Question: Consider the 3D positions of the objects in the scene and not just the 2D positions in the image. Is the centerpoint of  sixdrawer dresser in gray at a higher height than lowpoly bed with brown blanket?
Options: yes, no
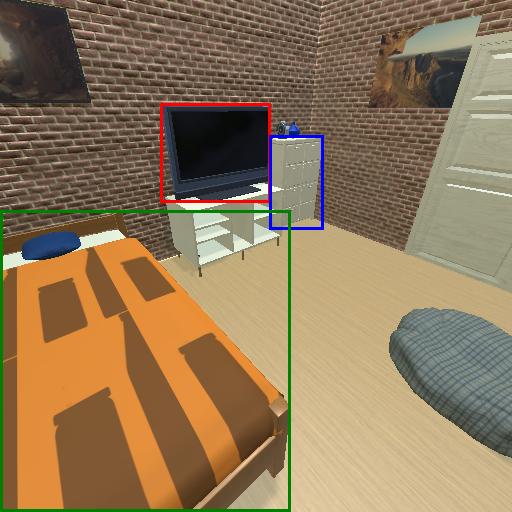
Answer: yes